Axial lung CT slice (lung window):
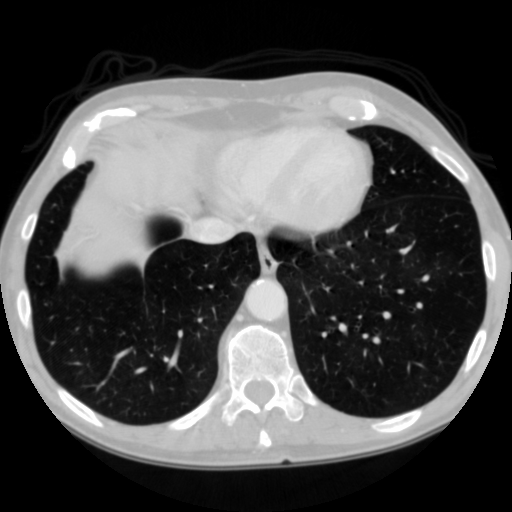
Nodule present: no